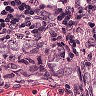
Metastatic tissue present: yes